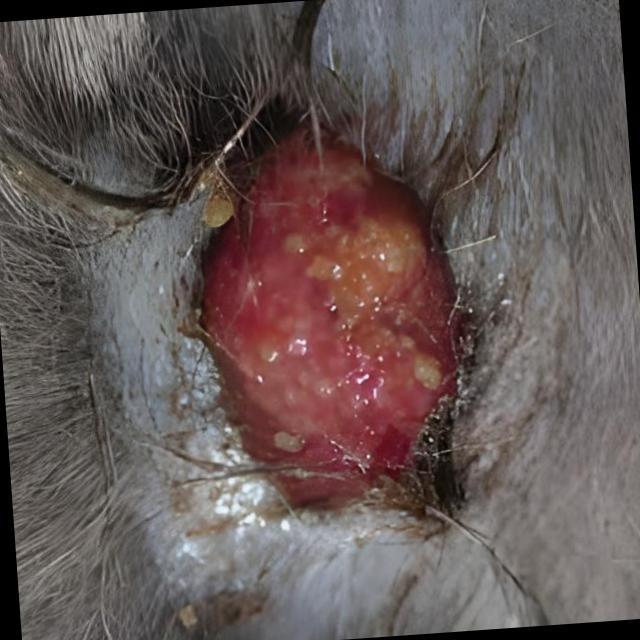
Canine dermatitis — inflammation of the skin presenting with erythema, pruritus, papules, and excoriation. May be allergic, contact, or atopic in origin.